Field crop: maize
Growth stage: 1
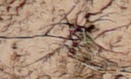
Species: lolium